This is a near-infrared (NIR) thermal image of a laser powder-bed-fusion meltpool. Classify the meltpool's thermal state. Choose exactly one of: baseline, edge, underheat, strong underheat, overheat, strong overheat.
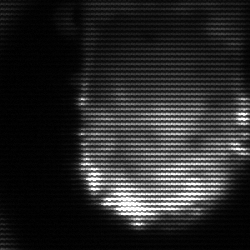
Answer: baseline